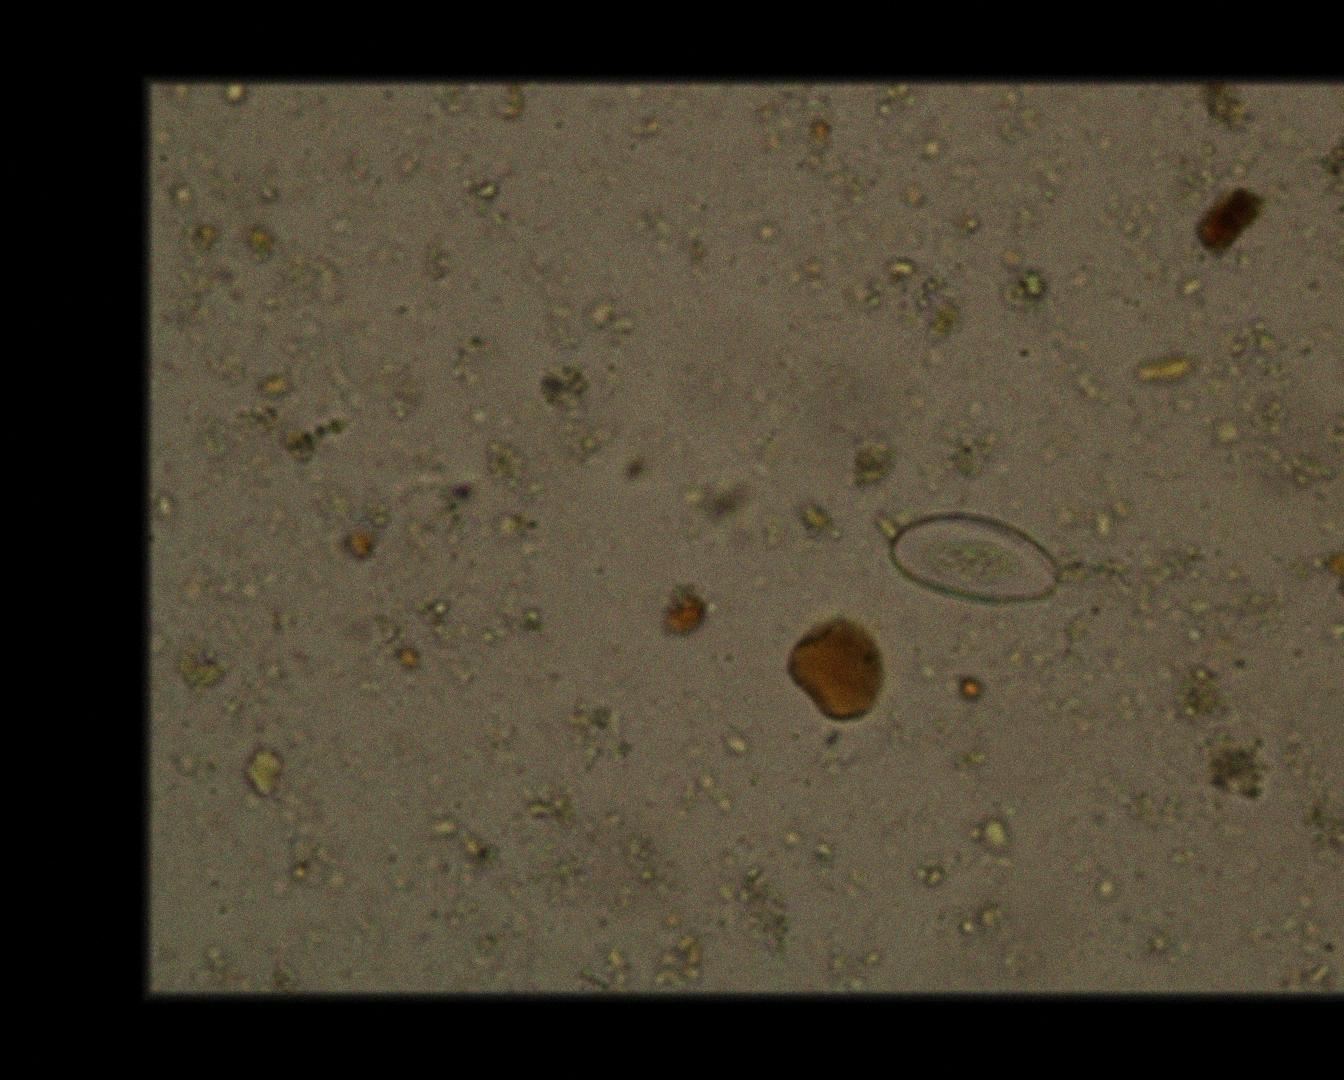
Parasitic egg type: Enterobius vermicularis